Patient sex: M
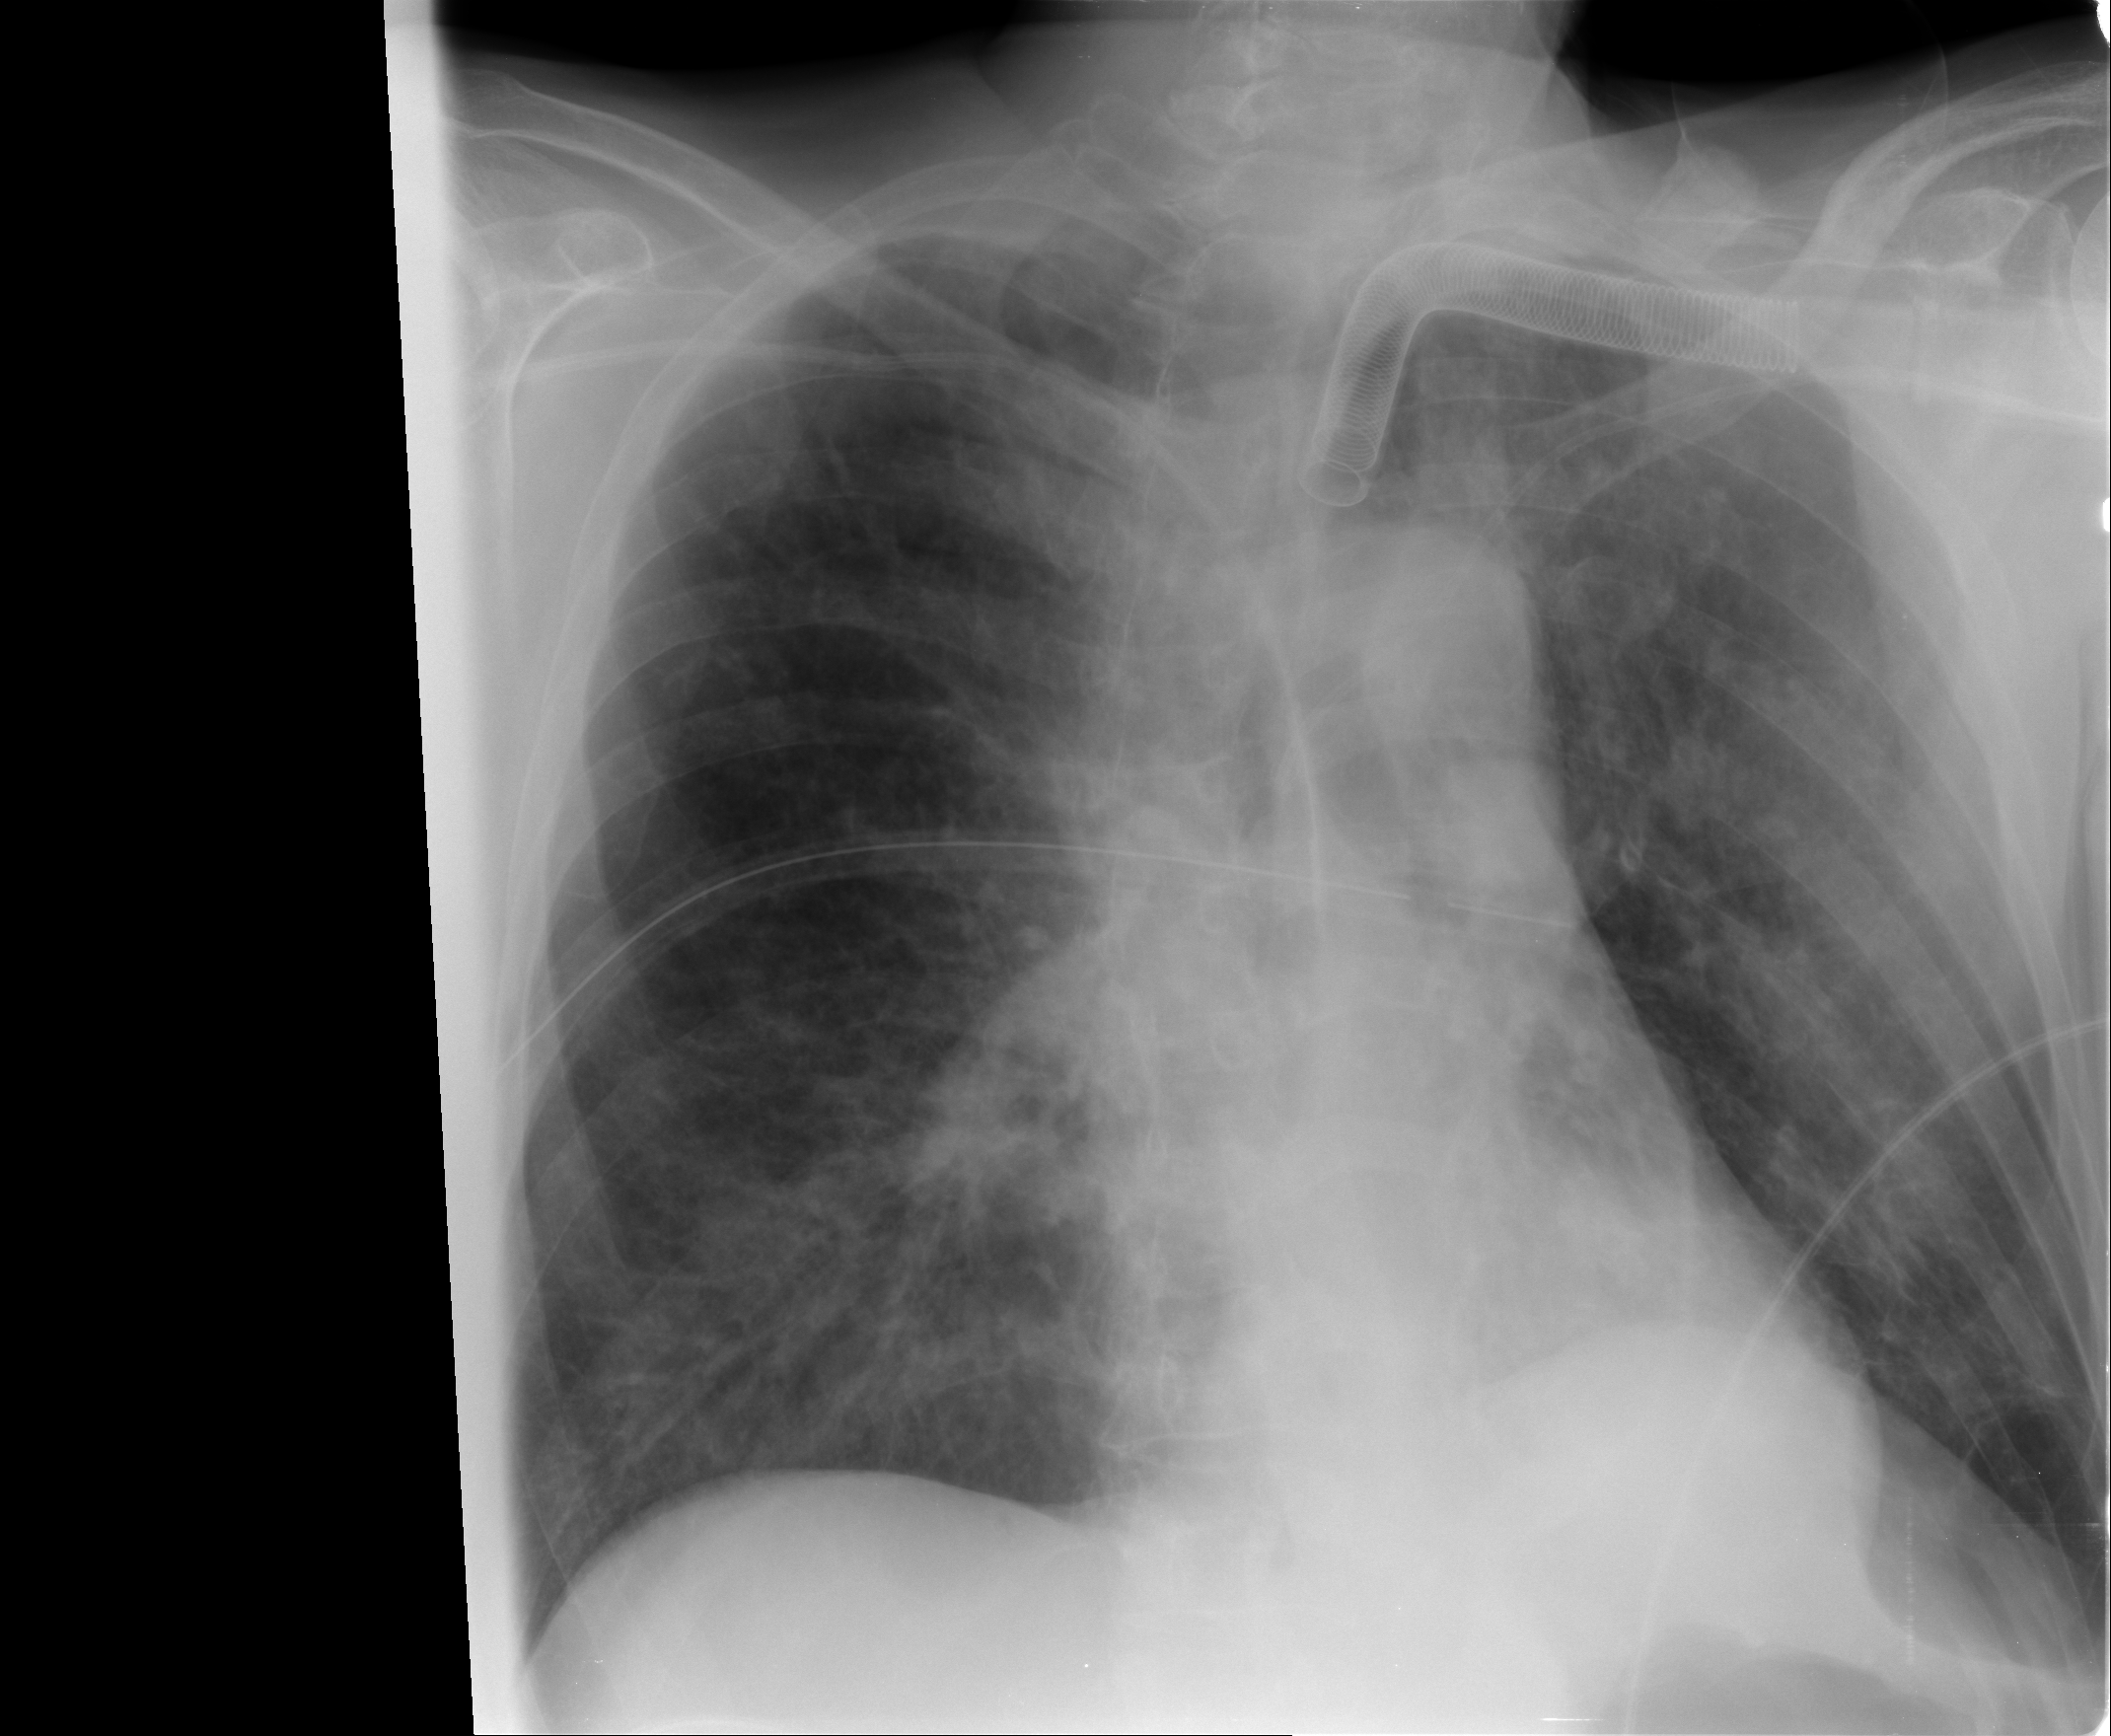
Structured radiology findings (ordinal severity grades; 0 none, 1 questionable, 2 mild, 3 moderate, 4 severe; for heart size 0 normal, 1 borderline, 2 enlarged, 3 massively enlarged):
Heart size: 0
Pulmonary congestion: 1
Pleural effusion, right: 0
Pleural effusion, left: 0
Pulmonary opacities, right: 1
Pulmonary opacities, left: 3
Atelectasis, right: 2
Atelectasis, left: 3